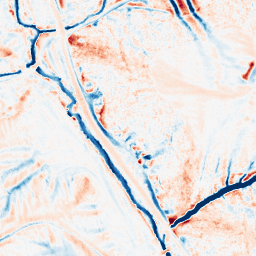
Category: edge_preserving
Decomposition family: median
Decomposition parameters: size: 15
Upsampling method: cubic_mitchell
Upsampling parameters: scale: 8
Upsampling scale: 8